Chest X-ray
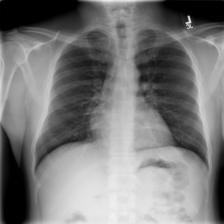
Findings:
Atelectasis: negative
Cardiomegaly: negative
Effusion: negative
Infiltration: negative
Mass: negative
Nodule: negative
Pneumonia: negative
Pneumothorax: negative
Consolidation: negative
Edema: negative
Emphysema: negative
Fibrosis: negative
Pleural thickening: negative
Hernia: negative